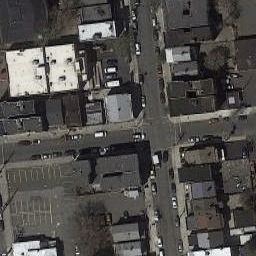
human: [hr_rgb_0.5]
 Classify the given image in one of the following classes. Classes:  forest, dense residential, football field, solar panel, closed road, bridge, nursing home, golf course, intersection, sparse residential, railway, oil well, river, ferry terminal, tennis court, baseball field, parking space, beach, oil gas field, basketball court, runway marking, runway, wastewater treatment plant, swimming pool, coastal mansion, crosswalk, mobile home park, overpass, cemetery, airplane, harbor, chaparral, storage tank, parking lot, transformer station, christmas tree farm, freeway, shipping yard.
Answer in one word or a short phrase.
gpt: intersection